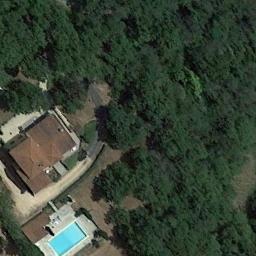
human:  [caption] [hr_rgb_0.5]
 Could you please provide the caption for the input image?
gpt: Many trees are around the sparse residential .

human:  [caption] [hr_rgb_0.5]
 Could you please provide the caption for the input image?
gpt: The sparse residential is on the bare land next to some trees .

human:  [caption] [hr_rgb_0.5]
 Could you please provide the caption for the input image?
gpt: There are several houses among the lush woods .

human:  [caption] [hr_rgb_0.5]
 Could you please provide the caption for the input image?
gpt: In a sparse residential area there is an orange house and a swimming pool, Many green trees .

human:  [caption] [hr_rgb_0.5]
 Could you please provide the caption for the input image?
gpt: A sparse residential area with many green trees and a brown building and a swimming pool .